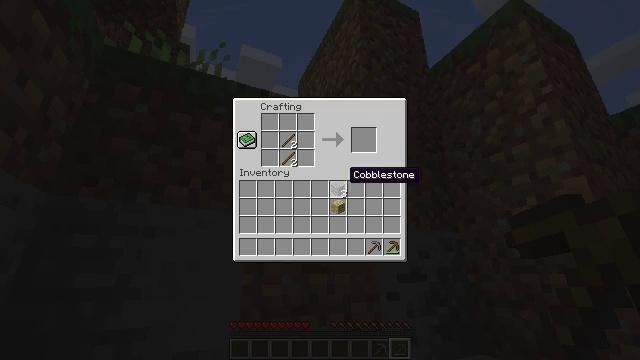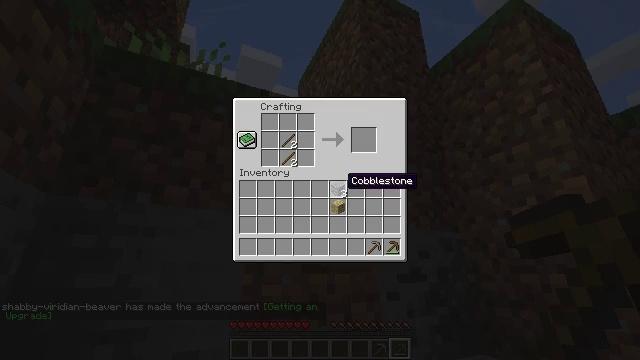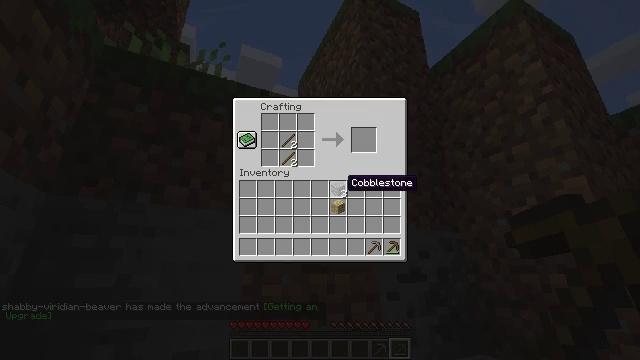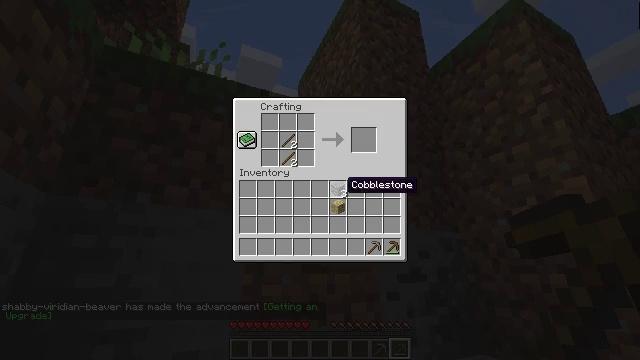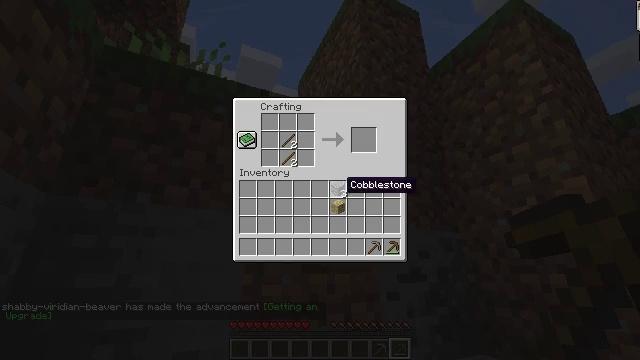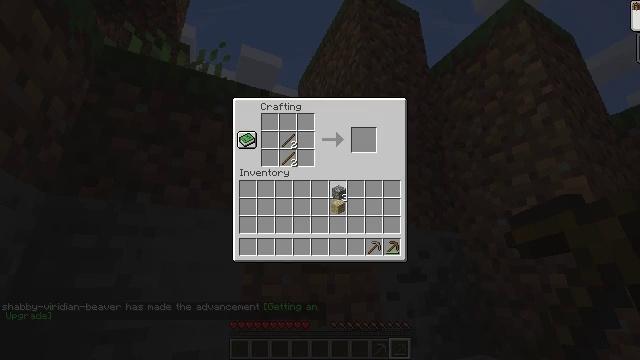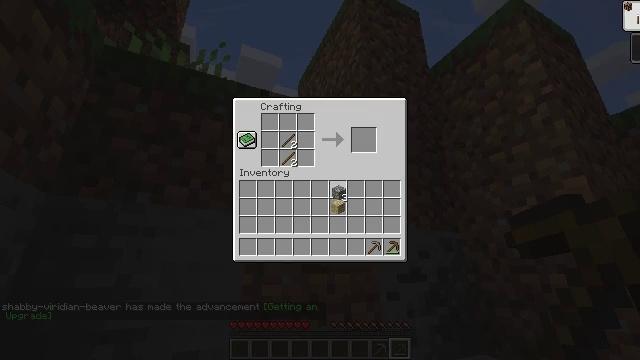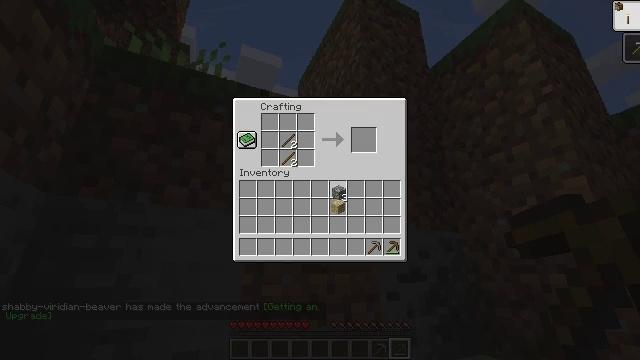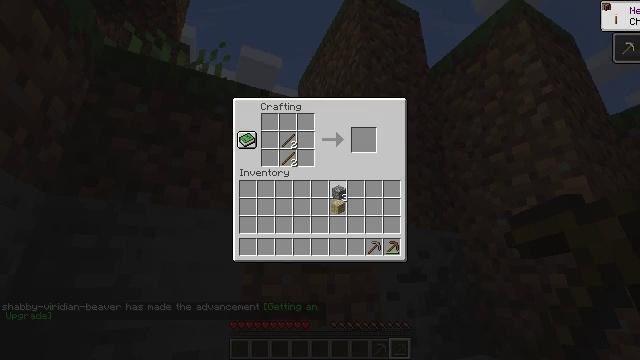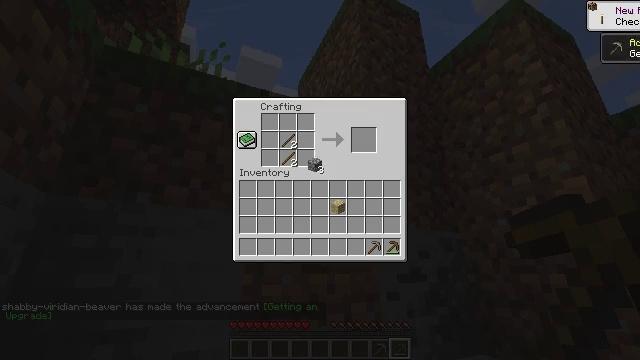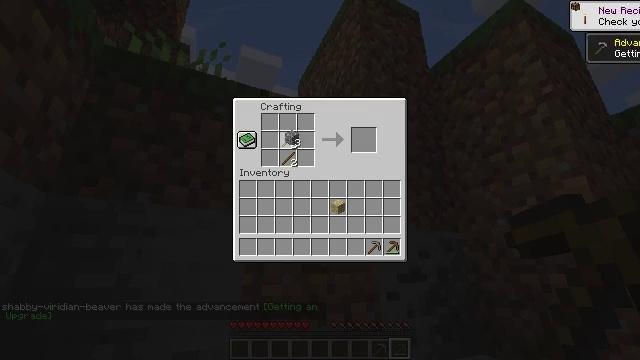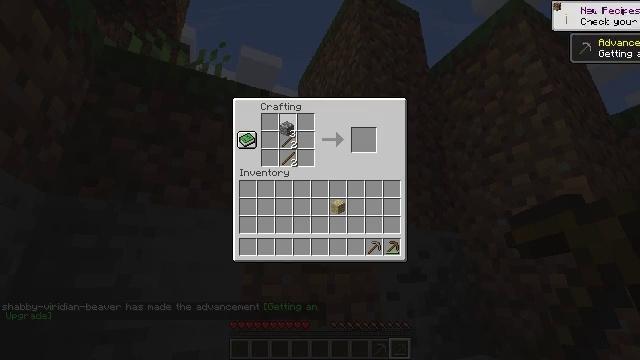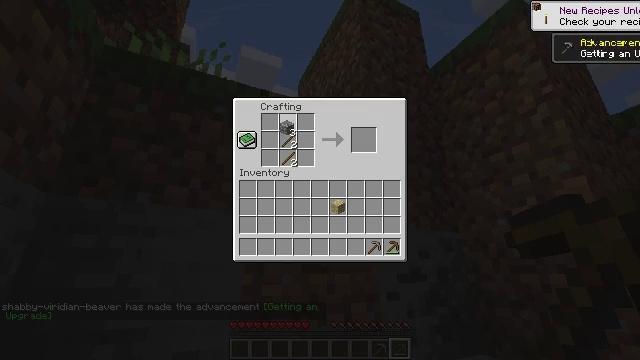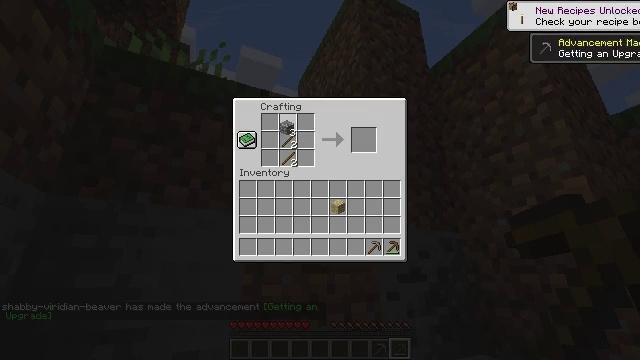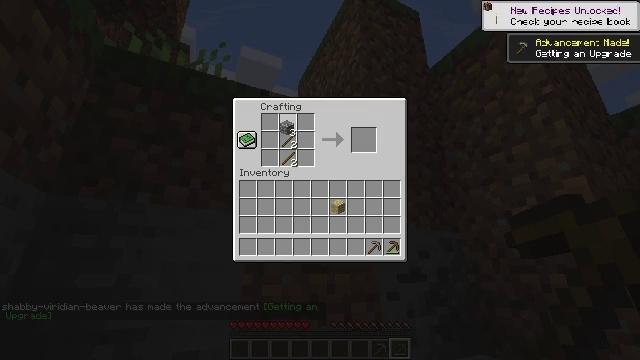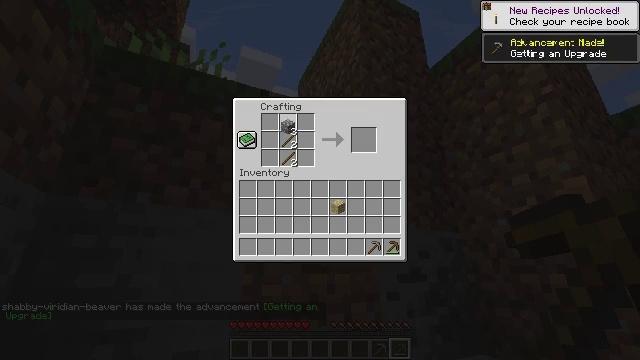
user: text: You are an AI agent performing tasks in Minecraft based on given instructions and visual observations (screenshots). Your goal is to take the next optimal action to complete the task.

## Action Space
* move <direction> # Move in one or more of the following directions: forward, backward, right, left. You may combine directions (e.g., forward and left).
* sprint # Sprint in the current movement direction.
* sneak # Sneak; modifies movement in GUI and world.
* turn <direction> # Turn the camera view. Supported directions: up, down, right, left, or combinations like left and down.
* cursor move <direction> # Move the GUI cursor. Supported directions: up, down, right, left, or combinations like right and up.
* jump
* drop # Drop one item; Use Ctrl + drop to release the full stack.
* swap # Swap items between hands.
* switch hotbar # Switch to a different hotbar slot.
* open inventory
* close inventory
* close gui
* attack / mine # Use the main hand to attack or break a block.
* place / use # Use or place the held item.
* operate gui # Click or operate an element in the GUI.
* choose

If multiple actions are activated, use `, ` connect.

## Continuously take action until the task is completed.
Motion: motion action
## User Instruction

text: Craft a stone axe with sticks and cobblestones.
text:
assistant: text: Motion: open gui
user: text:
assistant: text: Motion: no_op
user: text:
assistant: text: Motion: no_op
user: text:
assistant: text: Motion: no_op
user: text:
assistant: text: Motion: operate gui
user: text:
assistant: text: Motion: operate gui
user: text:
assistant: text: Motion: no_op
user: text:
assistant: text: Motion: no_op
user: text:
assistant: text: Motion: cursor move left and up
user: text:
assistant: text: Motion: cursor move left and up
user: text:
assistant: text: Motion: cursor move up
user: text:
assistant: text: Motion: no_op
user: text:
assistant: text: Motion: no_op
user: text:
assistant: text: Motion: no_op
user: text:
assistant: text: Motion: no_op
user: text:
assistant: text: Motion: no_op
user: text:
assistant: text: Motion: choose
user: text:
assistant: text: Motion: choose
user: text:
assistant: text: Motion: choose
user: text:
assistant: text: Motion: choose
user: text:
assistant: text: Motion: choose
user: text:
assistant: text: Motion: choose
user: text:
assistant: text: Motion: choose
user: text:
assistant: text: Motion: choose
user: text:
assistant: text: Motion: choose
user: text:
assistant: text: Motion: choose
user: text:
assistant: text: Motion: choose
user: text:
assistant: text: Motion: choose
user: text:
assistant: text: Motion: choose
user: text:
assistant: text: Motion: no_op